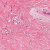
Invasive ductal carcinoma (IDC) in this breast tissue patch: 0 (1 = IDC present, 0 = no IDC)